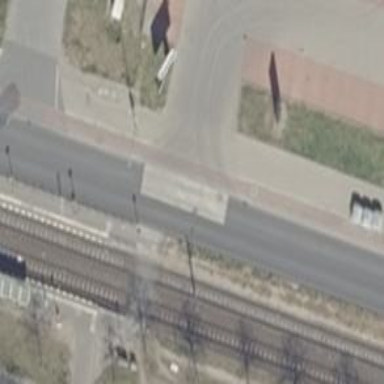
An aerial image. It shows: Footway that serves as traffic island.